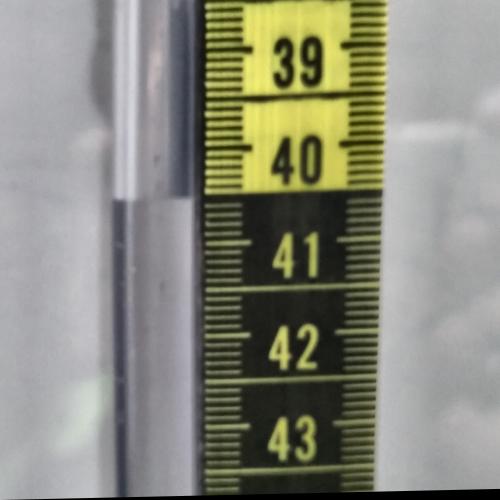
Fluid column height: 40.5 cm